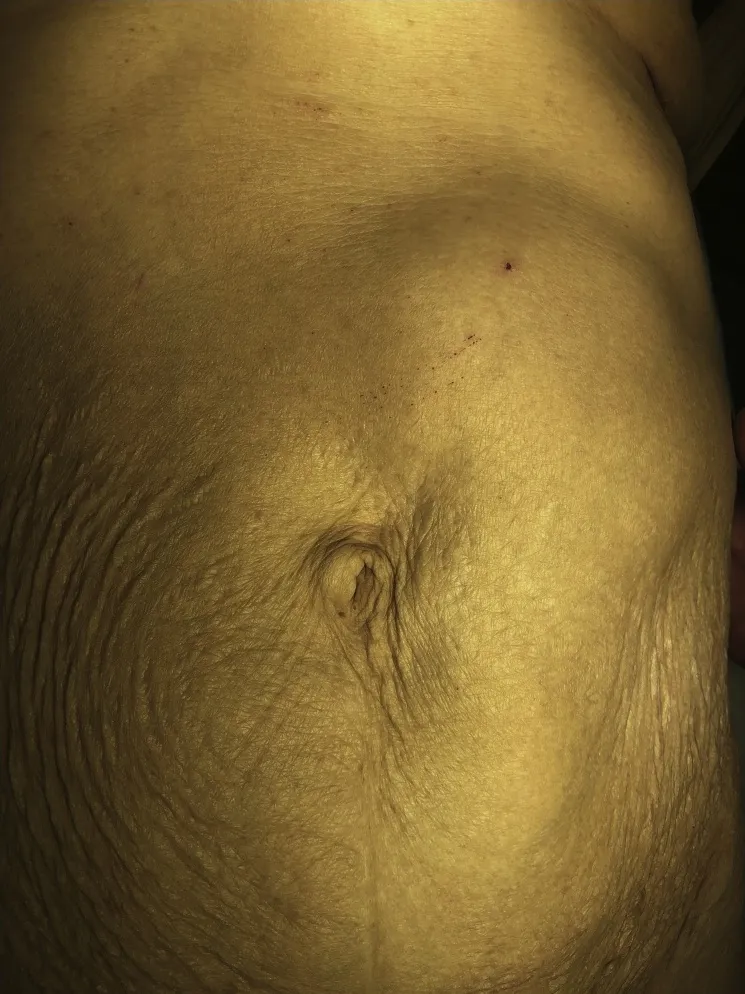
Picture of the abdomen of the patient showing the large visible mass in the left upper quadrant and extending below the umbilicus.
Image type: medical_photograph (other_medical_photograph)